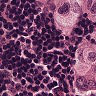
Metastatic tissue present: yes